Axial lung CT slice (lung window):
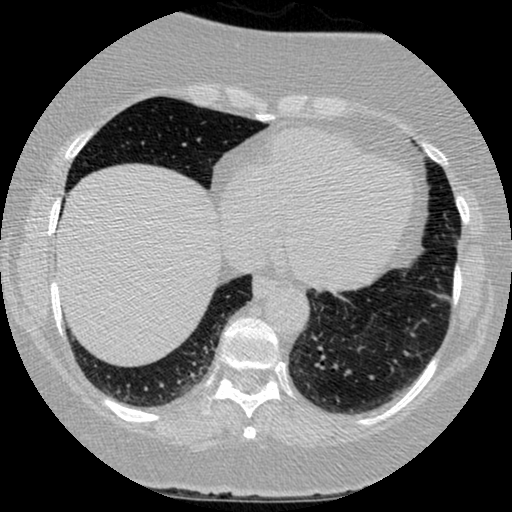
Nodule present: no